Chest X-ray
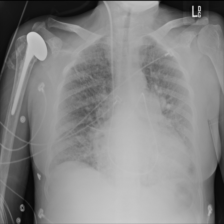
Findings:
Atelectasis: positive
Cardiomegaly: negative
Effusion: negative
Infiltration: negative
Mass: negative
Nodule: negative
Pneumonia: negative
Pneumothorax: negative
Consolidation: negative
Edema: negative
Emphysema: negative
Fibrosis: negative
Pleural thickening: negative
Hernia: negative